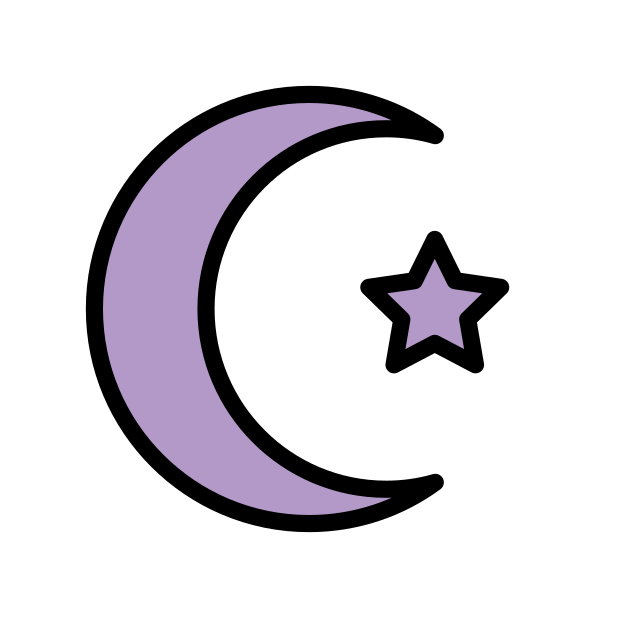
star and crescent